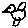
Label: bird